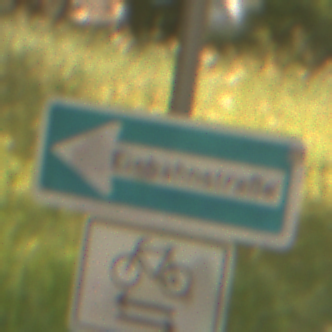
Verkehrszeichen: EinbahnstrasseLinksweisend
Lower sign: RichtungsangabeDurchPfeile9
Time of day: Midday
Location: Outdoor (Nature)
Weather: PartlyCloudy
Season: NotSpecified
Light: Natural